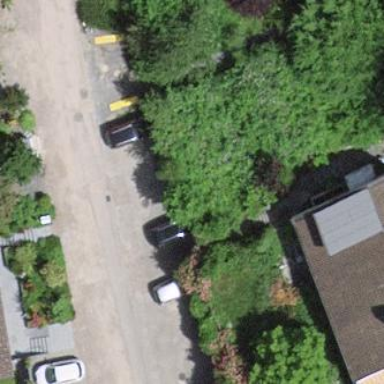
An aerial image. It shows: Group of garages.